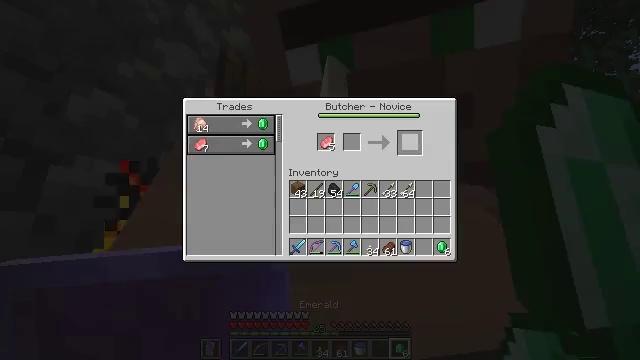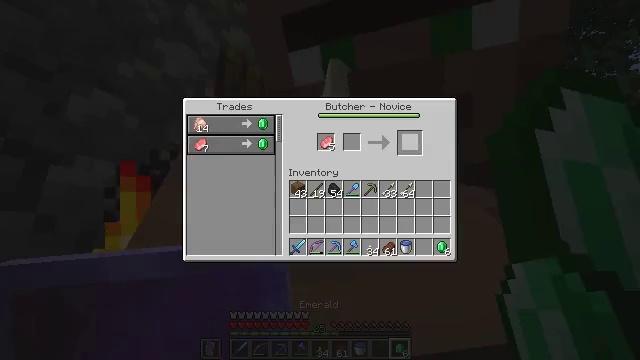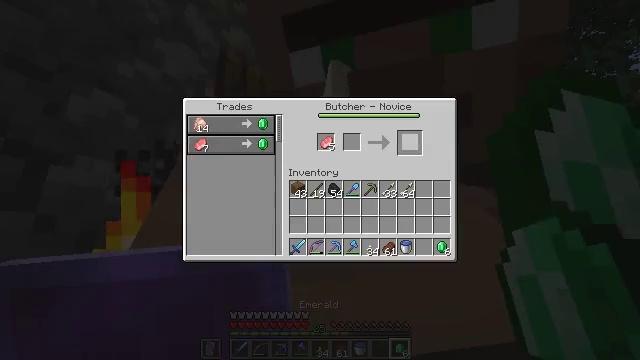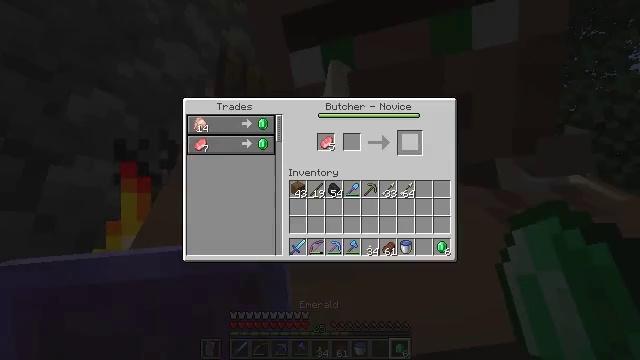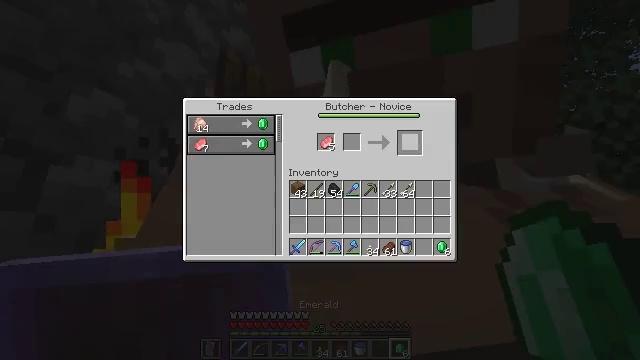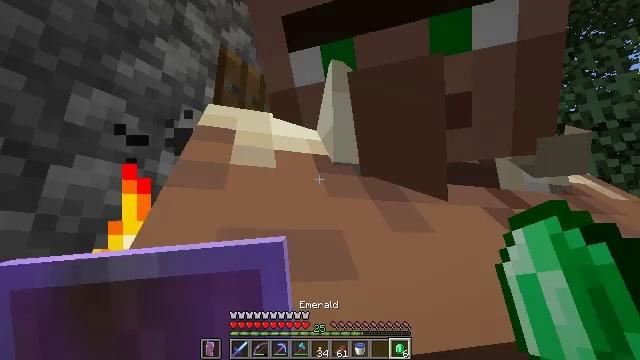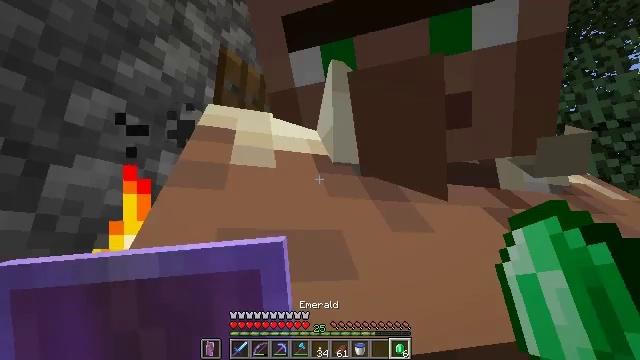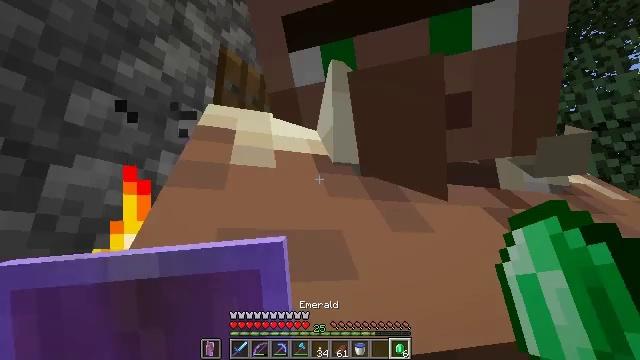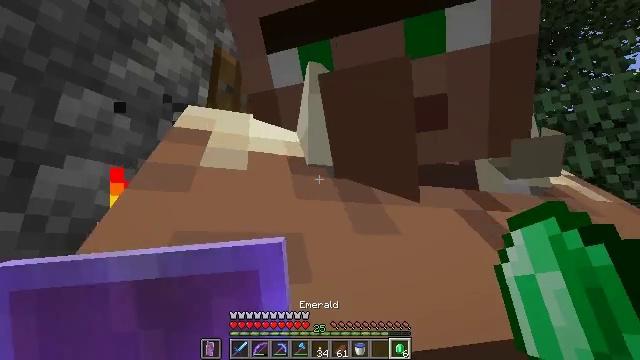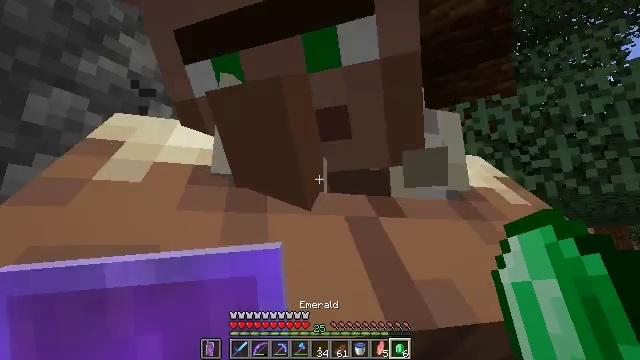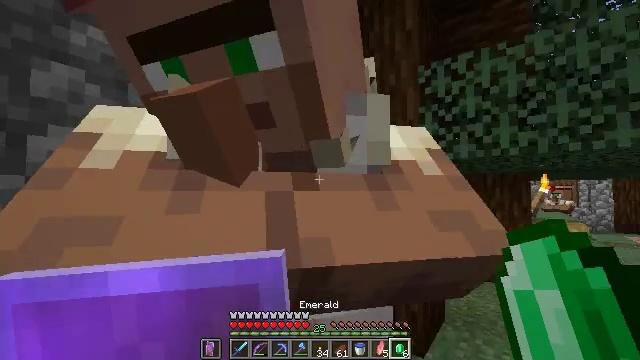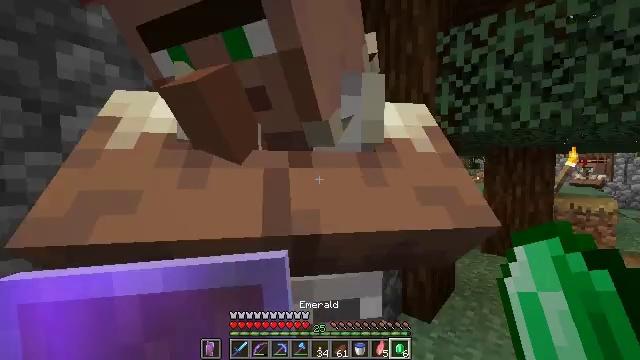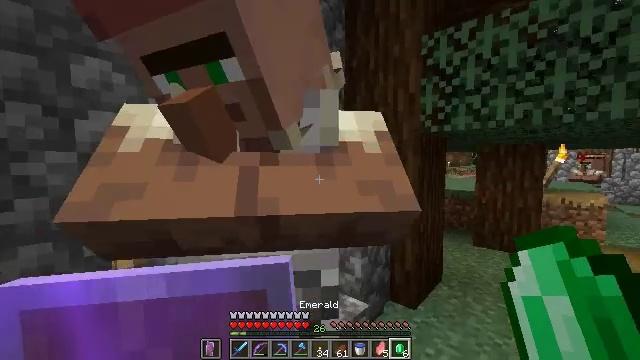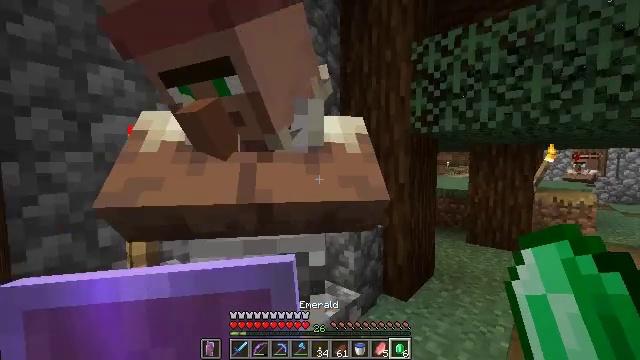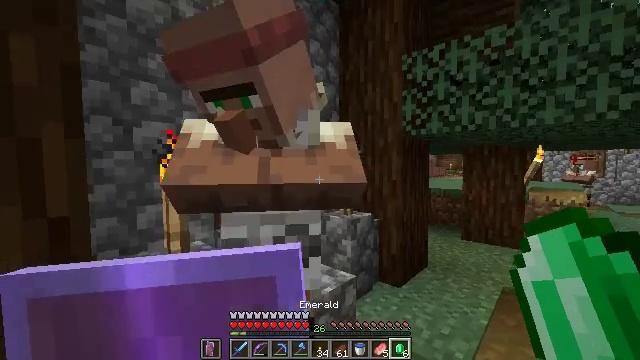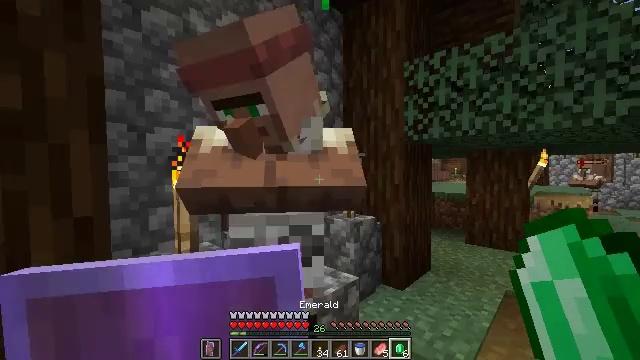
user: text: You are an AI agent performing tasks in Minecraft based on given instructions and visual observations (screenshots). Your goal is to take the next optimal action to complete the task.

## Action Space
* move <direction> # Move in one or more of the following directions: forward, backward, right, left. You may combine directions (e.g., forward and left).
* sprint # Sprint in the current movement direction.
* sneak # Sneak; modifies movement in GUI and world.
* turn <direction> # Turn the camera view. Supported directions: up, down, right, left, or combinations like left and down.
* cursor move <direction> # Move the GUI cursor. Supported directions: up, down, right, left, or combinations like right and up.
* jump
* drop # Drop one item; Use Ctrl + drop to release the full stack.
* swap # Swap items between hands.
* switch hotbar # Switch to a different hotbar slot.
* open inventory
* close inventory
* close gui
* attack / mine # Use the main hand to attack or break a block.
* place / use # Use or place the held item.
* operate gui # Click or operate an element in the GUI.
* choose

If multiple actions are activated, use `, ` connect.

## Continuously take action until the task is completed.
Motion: motion action
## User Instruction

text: Dig up the grass block for dirt.
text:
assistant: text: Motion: sneak, open gui
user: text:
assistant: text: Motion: sneak
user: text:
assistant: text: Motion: no_op
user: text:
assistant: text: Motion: no_op
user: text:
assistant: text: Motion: no_op
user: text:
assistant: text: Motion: close gui
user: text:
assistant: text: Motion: no_op
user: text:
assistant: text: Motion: move right
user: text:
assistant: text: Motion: move right, turn down
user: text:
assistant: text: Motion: move back and move right, turn left and down
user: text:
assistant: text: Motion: move back and move right, turn left and down
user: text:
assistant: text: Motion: move back
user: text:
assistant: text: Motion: move back
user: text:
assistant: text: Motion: move back
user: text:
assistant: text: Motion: turn left
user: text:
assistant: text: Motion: no_op
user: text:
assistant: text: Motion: no_op
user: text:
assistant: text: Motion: no_op
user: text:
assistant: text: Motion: no_op
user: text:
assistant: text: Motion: no_op
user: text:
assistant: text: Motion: no_op
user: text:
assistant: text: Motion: turn left and up
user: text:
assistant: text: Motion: move forward, turn left and up
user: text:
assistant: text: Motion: move forward, turn left and up
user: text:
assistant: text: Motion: move forward, turn left and up, use / place
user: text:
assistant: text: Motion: use / place
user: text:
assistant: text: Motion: no_op
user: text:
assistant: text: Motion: no_op
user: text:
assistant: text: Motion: no_op
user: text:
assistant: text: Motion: open gui